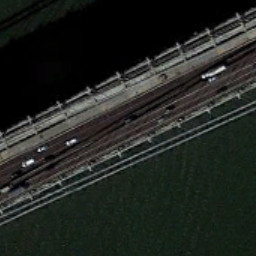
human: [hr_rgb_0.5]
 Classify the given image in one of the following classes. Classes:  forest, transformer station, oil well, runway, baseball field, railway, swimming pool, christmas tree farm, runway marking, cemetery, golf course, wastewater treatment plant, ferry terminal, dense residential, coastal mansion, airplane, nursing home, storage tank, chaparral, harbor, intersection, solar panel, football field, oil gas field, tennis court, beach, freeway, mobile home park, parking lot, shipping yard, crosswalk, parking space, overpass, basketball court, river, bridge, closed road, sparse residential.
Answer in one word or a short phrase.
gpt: bridge